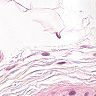
Metastatic tissue present: no